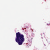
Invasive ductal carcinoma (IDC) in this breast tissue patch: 0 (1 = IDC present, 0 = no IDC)